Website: lowes
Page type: address-validator
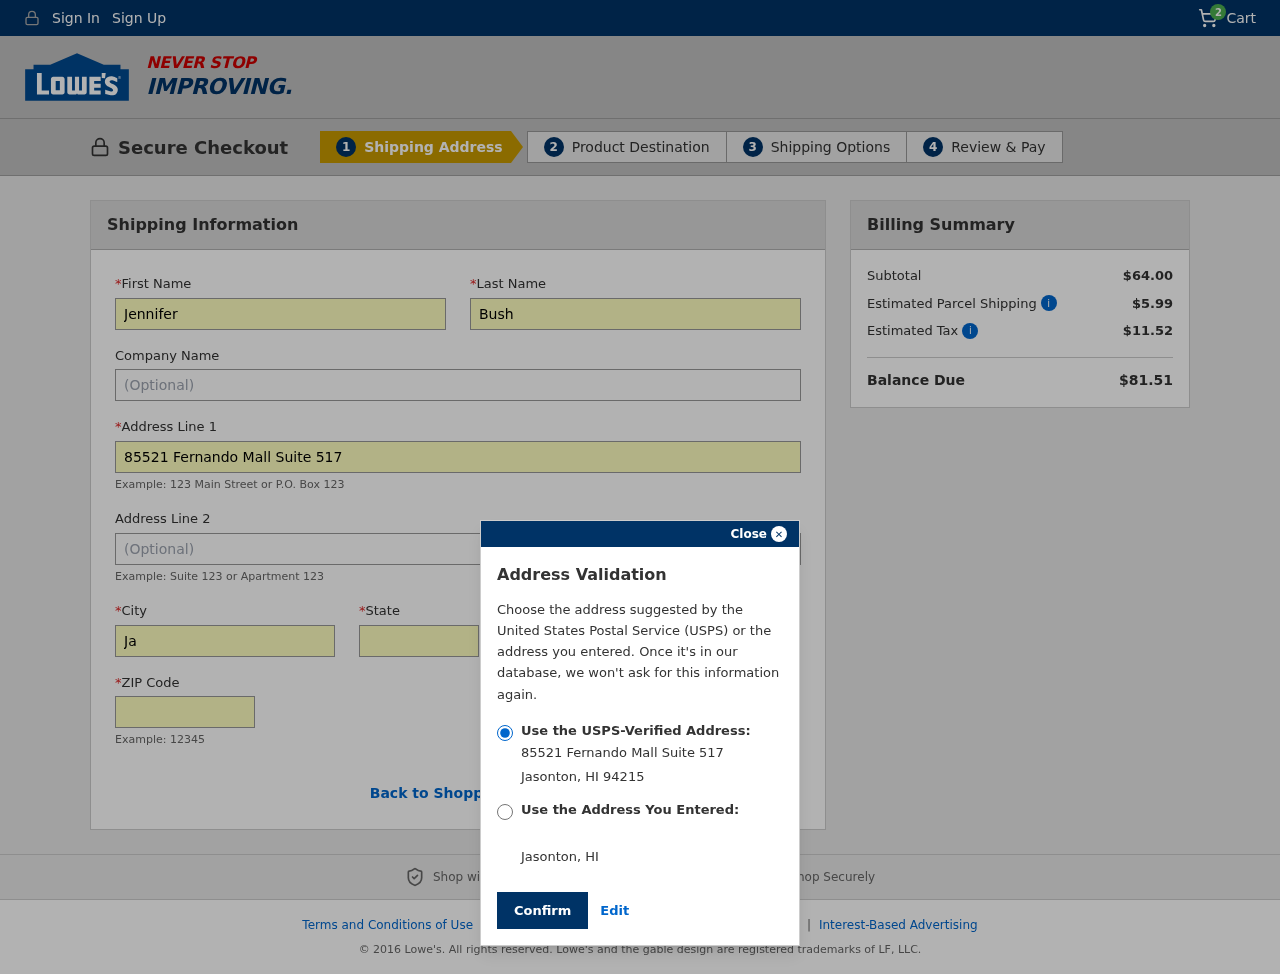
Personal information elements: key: PII_CITY
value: Jasonton
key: PII_FIRSTNAME
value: Jennifer
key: PII_LASTNAME
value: Bush
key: PII_POSTCODE
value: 94215
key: PII_STATE
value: Hawaii
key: PII_STATE_ABBR
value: HI
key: PII_STREET
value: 85521 Fernando Mall Suite 517
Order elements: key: ORDER_NUM_ITEMS
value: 2
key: ORDER_SUBTOTAL
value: $64.00
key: ORDER_SHIPPING_COST
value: $5.99
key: ORDER_TAX
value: $11.52
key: ORDER_TOTAL
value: $81.51